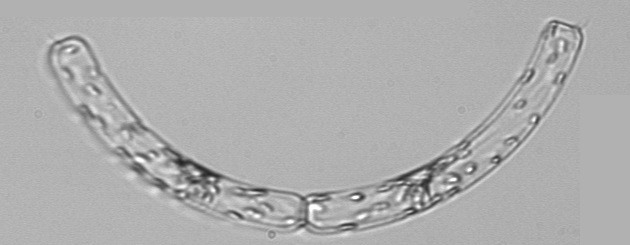
Label: Guinardia_striata